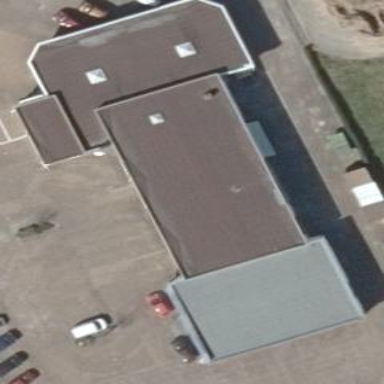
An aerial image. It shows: Retail building.